Question: I would like to reproduce the process from <URL>, however, I would like to select only certain nodes to change from rectangles to circles.
For example, in this <URL> used in the example, how would you only select 'Node 4' and 'Node 7' to be converted to a circle?

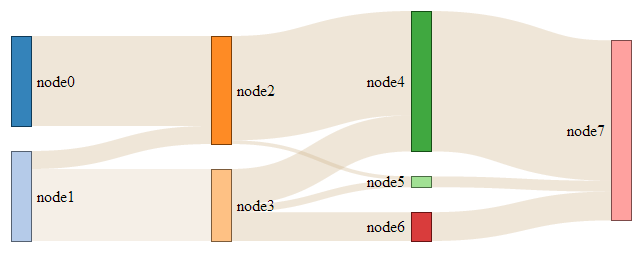
Answer: I updated your <URL>.
Basically you just need some way to select the nodes that you want to make different. I used unique classname so that you can style them with CSS as well. I didn't feel like writing the code to select just 4 and 7 (I'm lazy) so I just selected all of the even nodes instead.
'''
// add in the nodes
var node = svg.append("g").selectAll(".node")
.data(graph.nodes)
.enter().append("g")
.attr("class", function (d, i) { return i % 2 ? "node rect" : "node circle";
})
'''
Then you can use that to select the nodes and add circles instead of rectangles.
'''
svg.selectAll(".node.circle").append("circle")
.attr("r", sankey.nodeWidth() / 2)
.attr("cy", function(d) { return d.dy/2; })
.attr("cx", sankey.nodeWidth() / 2)
.style("fill", function (d) {
'''